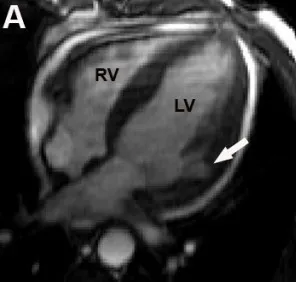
Magnetic resonance imaging in the apical four-chamber view.
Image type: radiology (mri)